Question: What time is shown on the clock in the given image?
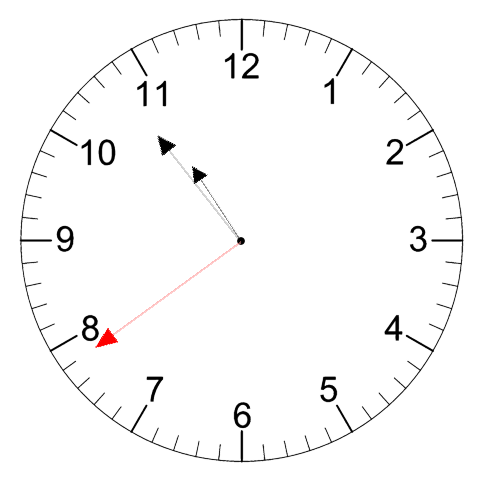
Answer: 10:53:39